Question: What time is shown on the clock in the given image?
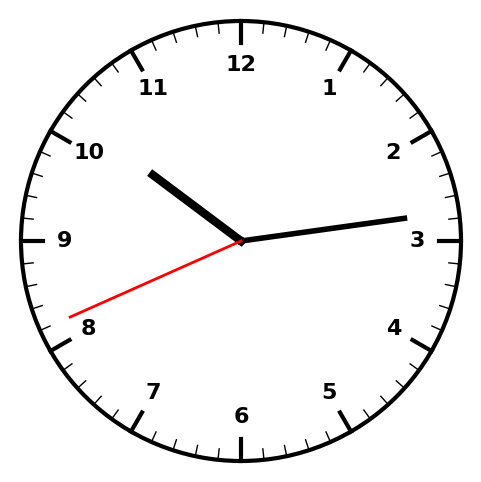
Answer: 10:13:41